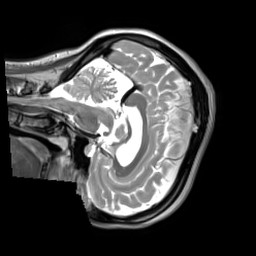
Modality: T2w
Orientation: sagittal
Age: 44
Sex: female
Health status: ill
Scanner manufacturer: siemens
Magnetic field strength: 3 T
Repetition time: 2.8 s
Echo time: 0.326 s